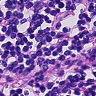
Metastatic tissue present: no